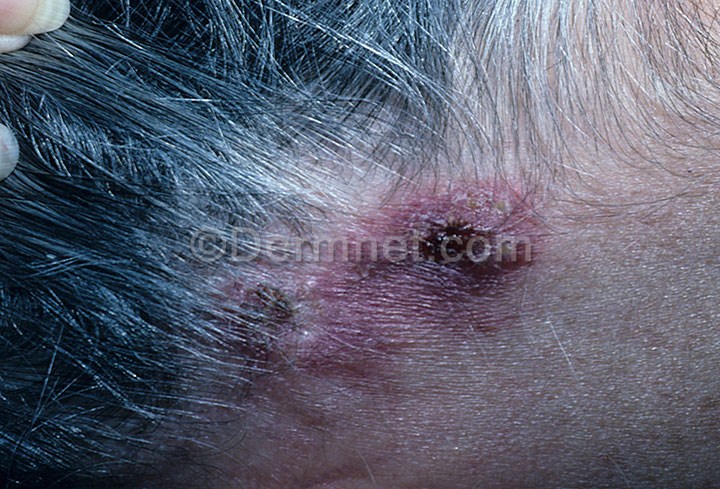
Disease: Tinea Ringworm Candidiasis and other Fungal Infections